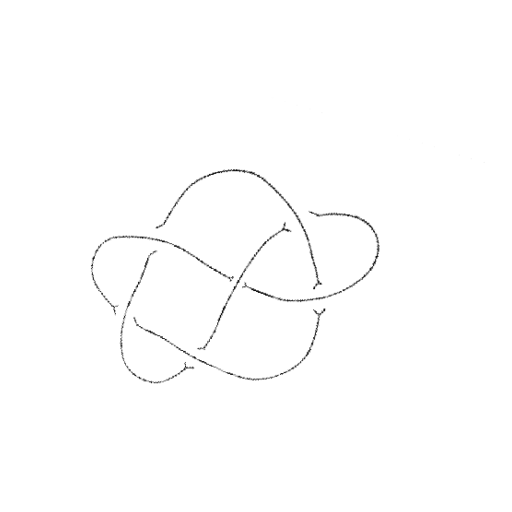
Crossing number: 6